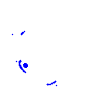
Particle: pion